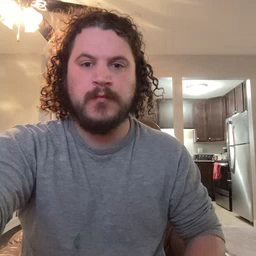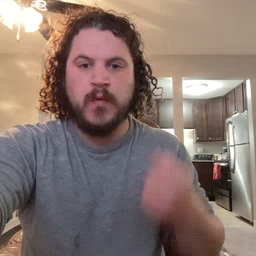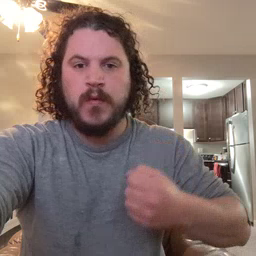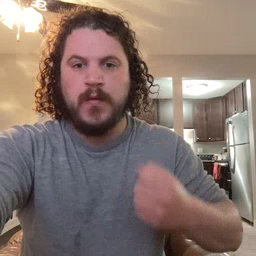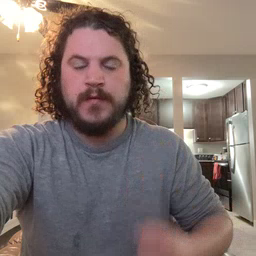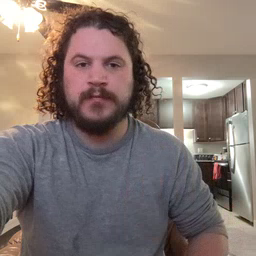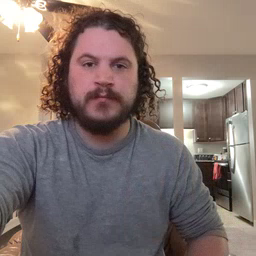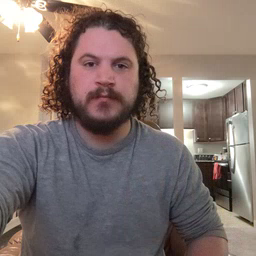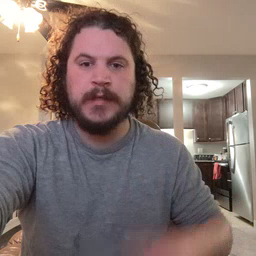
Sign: car